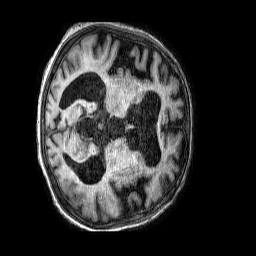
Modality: T1w
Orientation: axial
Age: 79
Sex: female
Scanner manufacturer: philips
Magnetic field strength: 3 T
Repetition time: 0.006905 s
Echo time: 0.003119 s